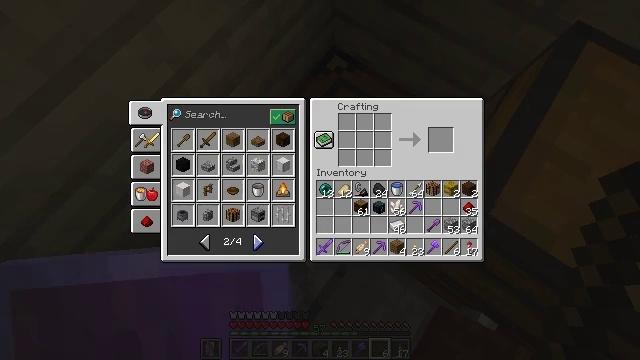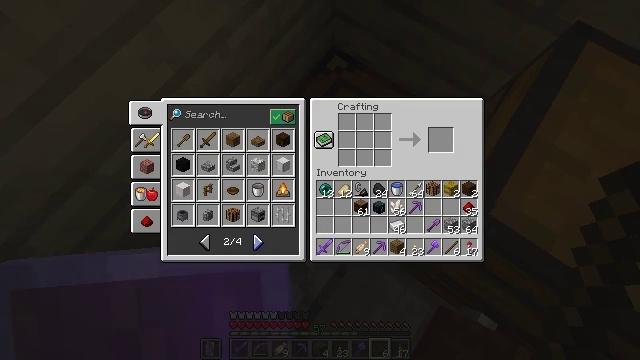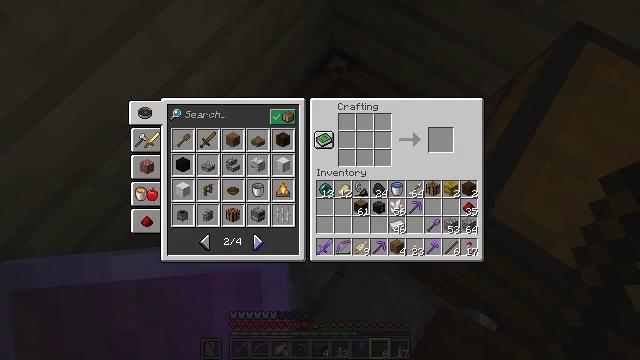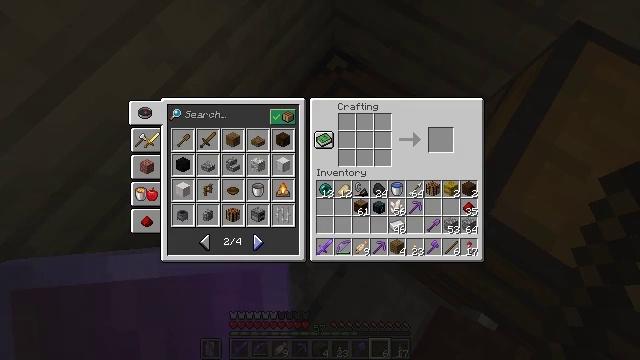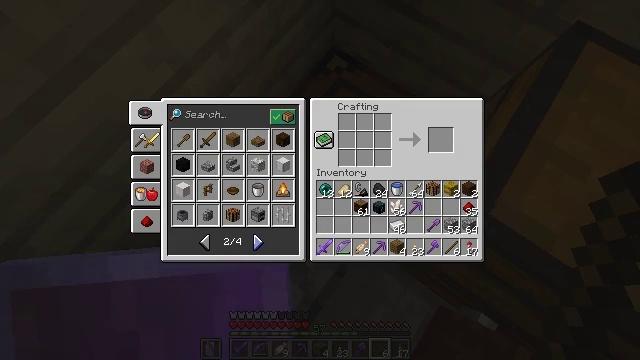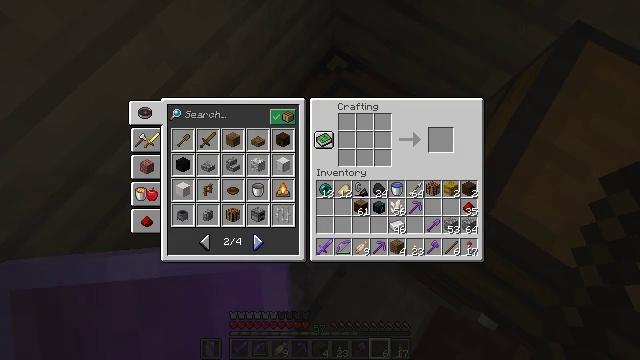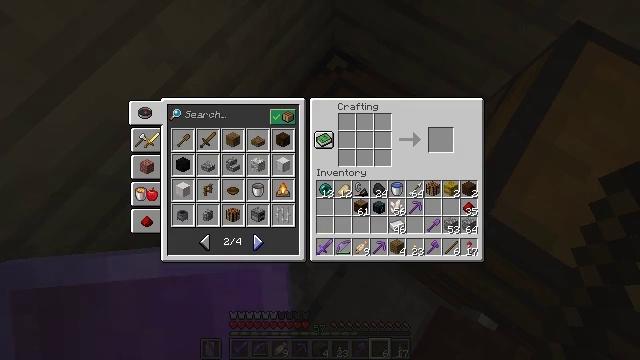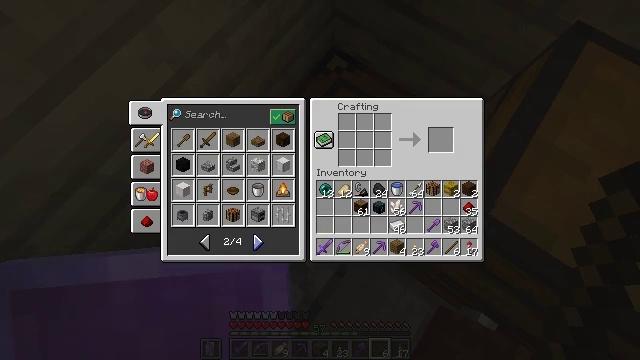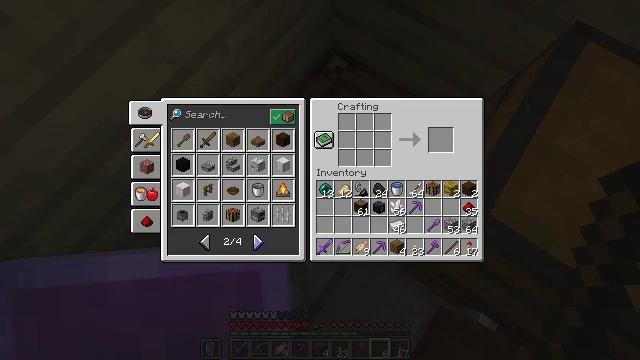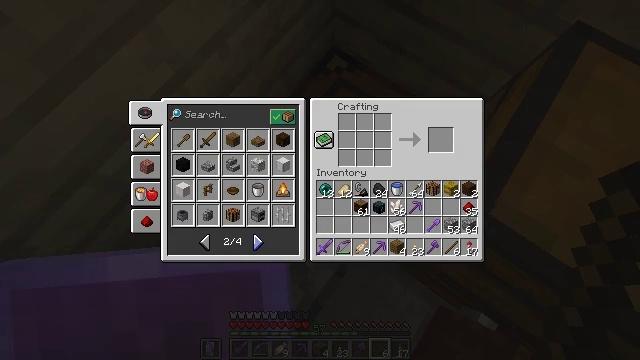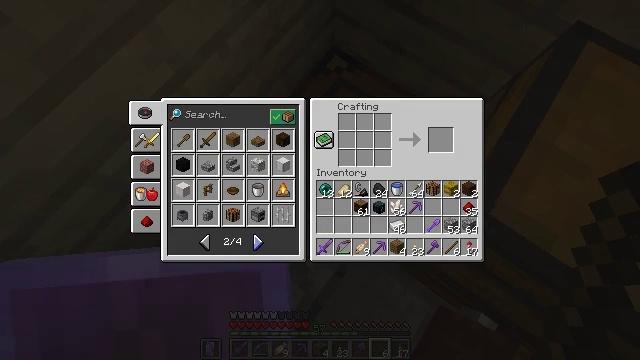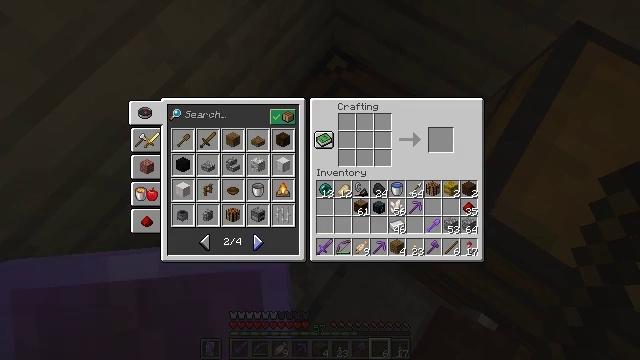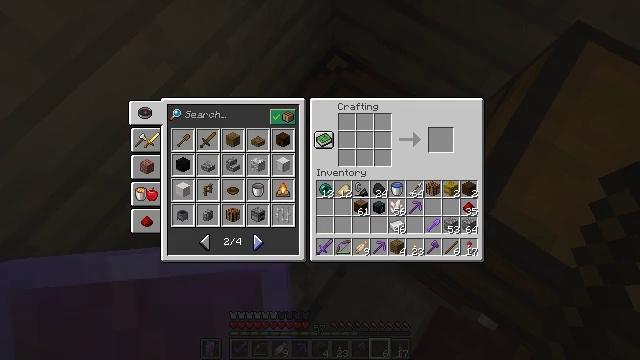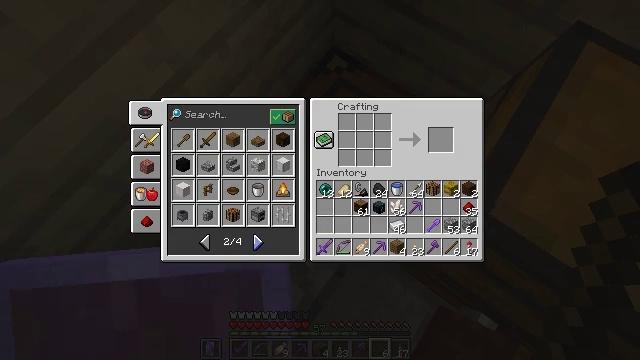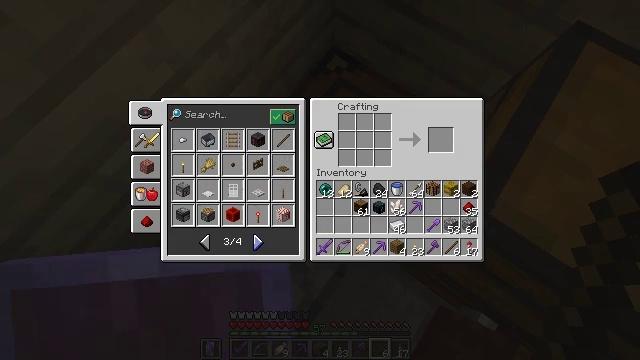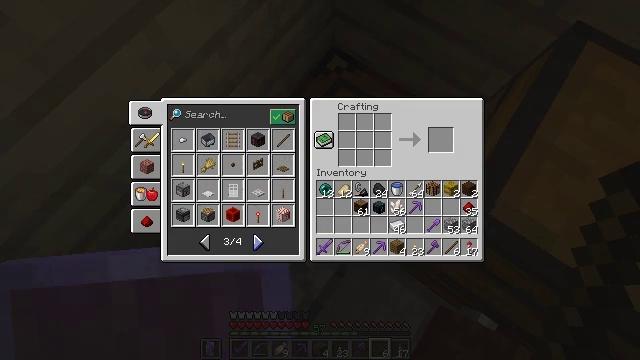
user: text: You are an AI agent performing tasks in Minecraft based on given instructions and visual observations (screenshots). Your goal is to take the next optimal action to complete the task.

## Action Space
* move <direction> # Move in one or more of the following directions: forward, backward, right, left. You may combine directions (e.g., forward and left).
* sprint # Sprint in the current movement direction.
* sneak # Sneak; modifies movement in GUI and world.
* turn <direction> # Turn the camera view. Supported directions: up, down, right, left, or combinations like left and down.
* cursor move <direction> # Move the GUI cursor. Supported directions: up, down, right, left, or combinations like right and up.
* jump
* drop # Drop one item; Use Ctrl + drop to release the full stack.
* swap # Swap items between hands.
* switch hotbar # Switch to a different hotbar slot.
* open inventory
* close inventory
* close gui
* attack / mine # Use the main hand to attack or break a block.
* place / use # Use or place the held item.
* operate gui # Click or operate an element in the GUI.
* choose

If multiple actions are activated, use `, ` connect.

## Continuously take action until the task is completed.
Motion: motion action
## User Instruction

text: Take spruce planks and sticks to craft a spruce fence gate.
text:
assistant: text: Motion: no_op
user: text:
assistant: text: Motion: no_op
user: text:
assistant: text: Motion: no_op
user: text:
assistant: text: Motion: no_op
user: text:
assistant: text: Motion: no_op
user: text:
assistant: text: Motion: no_op
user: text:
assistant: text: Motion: no_op
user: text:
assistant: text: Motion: no_op
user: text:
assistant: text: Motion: no_op
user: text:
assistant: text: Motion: no_op
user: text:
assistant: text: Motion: no_op
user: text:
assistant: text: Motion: no_op
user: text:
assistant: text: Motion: no_op
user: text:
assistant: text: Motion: attack / mine
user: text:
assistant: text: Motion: attack / mine
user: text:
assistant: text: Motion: attack / mine
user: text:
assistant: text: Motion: no_op
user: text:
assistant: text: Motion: no_op
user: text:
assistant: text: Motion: no_op
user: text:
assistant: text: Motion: no_op
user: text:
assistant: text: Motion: no_op
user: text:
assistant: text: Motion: no_op
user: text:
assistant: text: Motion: no_op
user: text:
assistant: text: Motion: no_op
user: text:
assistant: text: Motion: no_op
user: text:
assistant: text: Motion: no_op
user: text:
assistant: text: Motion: no_op
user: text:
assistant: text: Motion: no_op
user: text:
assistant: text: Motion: turn left and up
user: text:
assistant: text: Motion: turn up